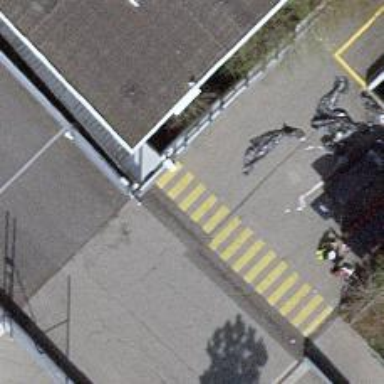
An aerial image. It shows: Zebra crossing for pedestrians.